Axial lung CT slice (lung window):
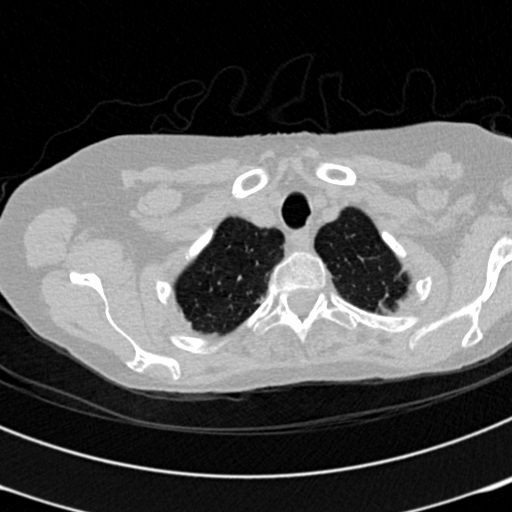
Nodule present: no